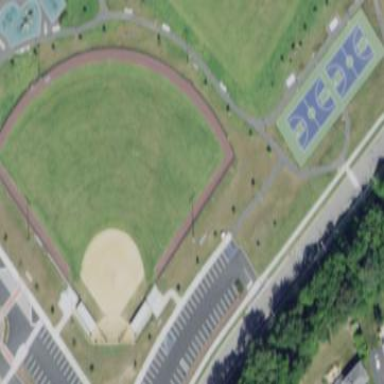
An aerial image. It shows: Baseball pitch for leisure and sports activities.